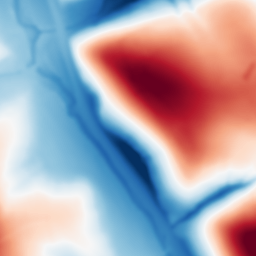
Category: multiscale
Decomposition family: dog_multiscale
Decomposition parameters: sigma_ratio: 2
n_scales: 5
base_sigma: 2
Upsampling method: bilinear
Upsampling parameters: scale: 4
Upsampling scale: 4